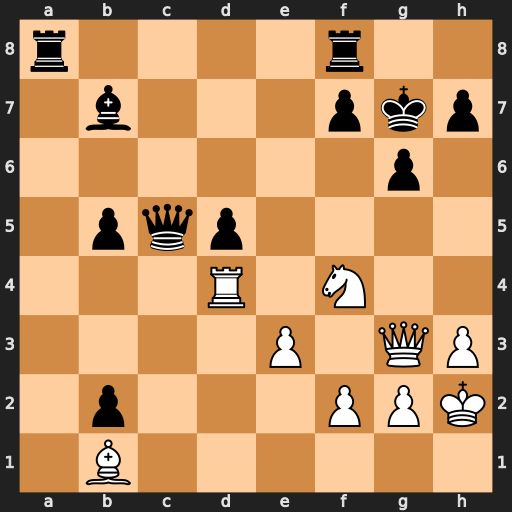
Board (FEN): r4r2/1b3pkp/6p1/1pqp4/3R1N2/4P1QP/1p3PPK/1B6
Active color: w
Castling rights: -
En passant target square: -
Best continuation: Nh5+ Kh8 Qe5+ f6 Nxf6 Rxf6 Qxf6+